Field crop: tomato
Growth stage: 1
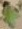
Species: solanum